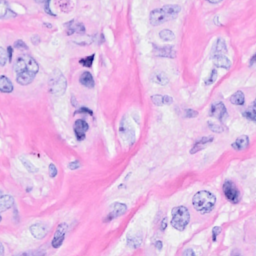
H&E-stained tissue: Breast